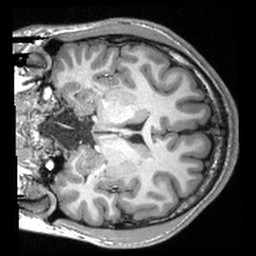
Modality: T1w
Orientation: coronal
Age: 21
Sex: male